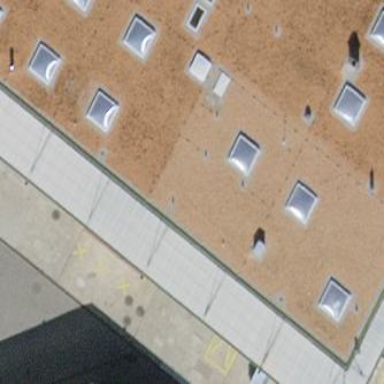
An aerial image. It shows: View of roof of building.